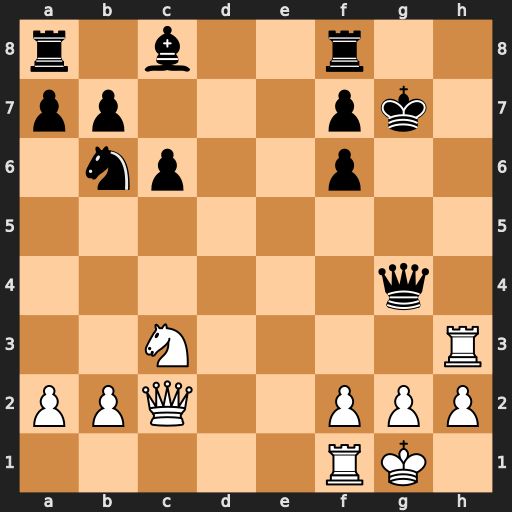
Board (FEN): r1b2r2/pp3pk1/1np2p2/8/6q1/2N4R/PPQ2PPP/5RK1
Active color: w
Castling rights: -
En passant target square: -
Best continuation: Qh7#